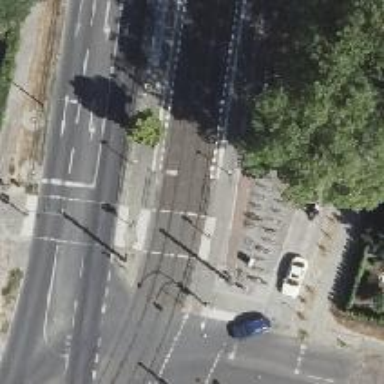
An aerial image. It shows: Tram crossing with traffic signals.